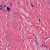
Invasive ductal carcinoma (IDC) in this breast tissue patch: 0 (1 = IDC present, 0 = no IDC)